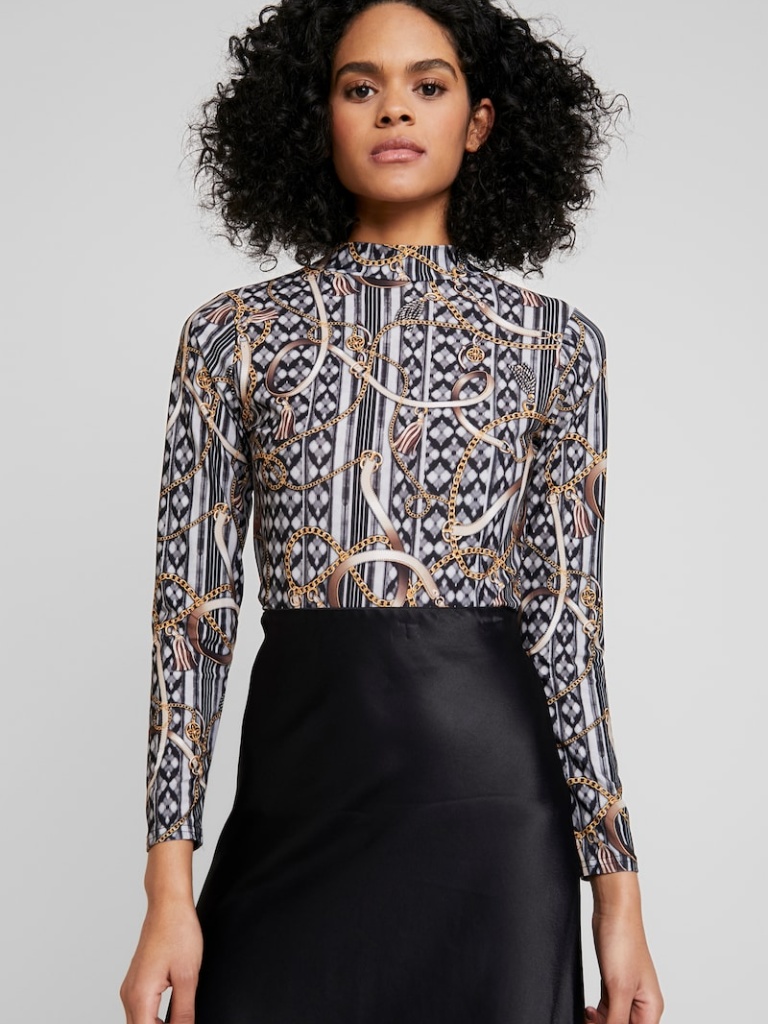
silk tight a long-sleeved with the sleeves down hip length Fully Tucked in mock blouse